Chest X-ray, PA view. Patient: 76 years old, sex F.
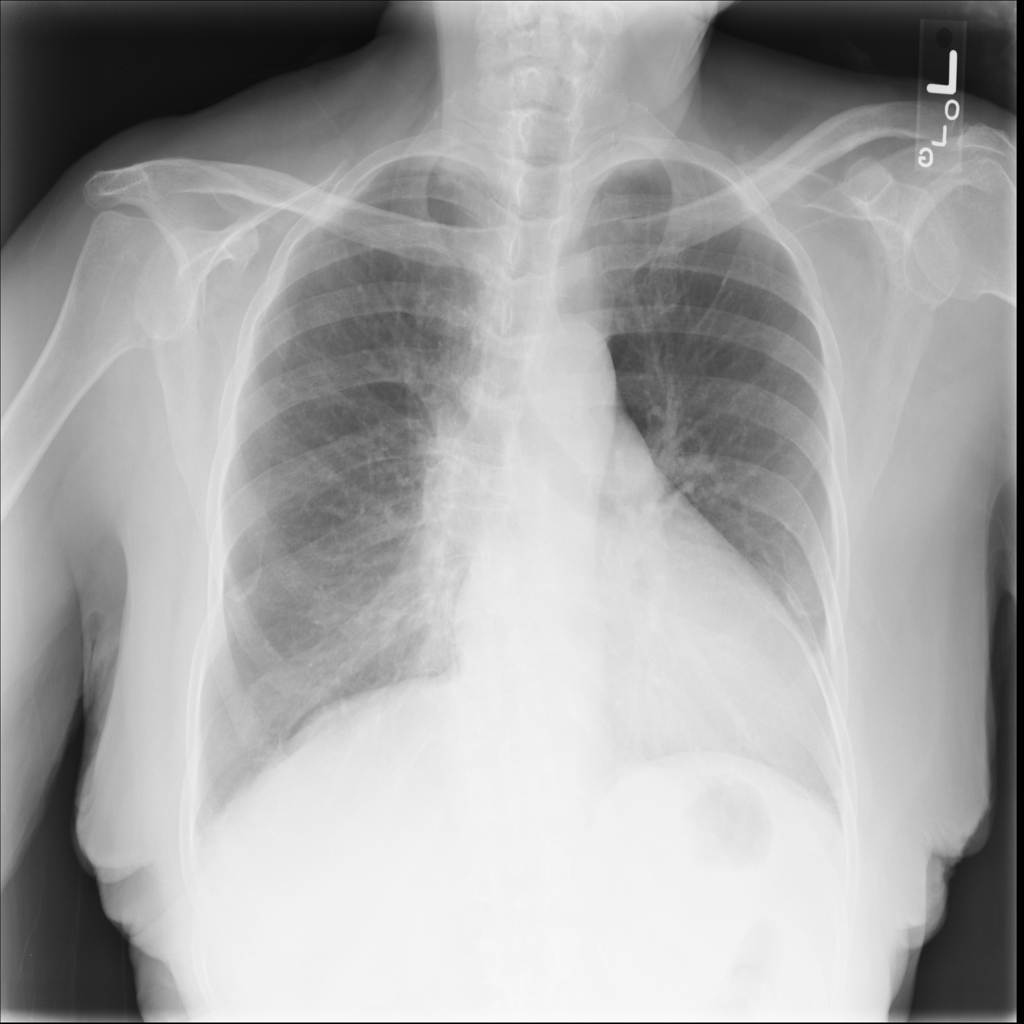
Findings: Atelectasis